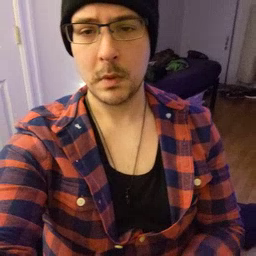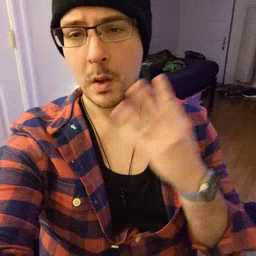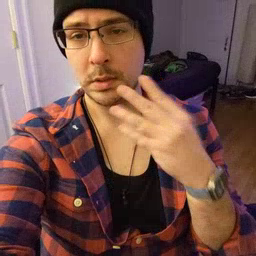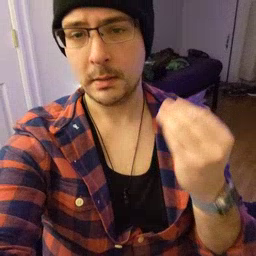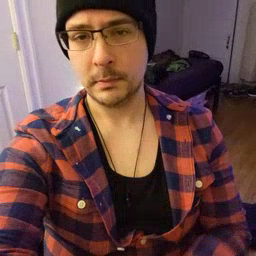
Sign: outside